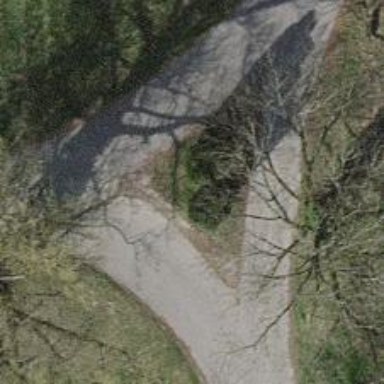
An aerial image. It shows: Wayside cross with historic significance.